Question:
This is on Windows 7 and I am not sure where it means that the connection is blocked by the corporate firewall or something else.
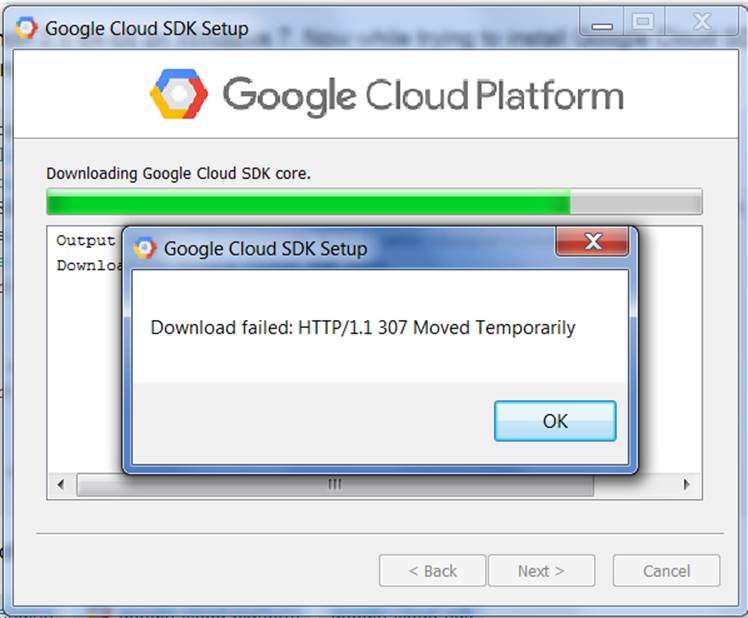
Answer: If the network you are connected uses a firewall, it may block the secure connection with google servers, sometimes, antivirus can cause this kind of issues too, try from a different network or disable antivirus if you have, also check that you have python 2.7.x as it is required by the <URL>.
Also, you can check the installer log at C:\Users\USERS\AppData\Roaming\gcloud\logs\DATE and check for details on the error.
Alternatively, you can try using one of the <URL>.